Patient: sex M, age 78
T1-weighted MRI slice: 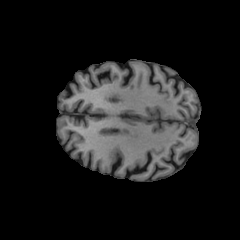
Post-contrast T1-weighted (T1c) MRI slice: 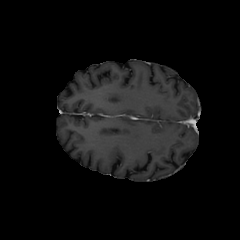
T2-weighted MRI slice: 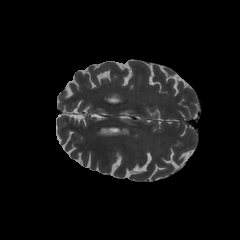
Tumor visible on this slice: no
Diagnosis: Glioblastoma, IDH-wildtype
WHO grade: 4